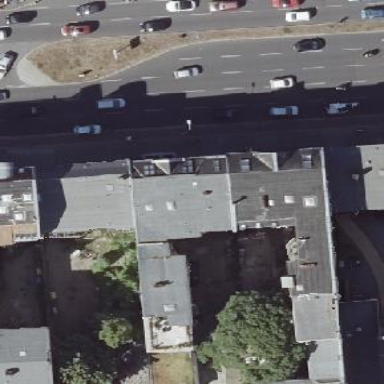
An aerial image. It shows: Unique apartment building with double saltbox roof shape.